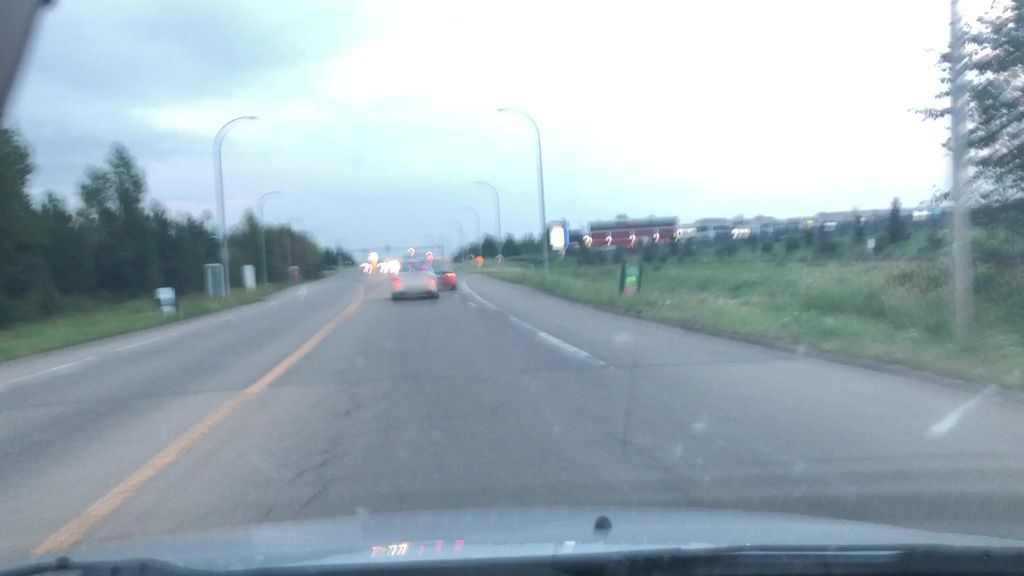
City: edmonton